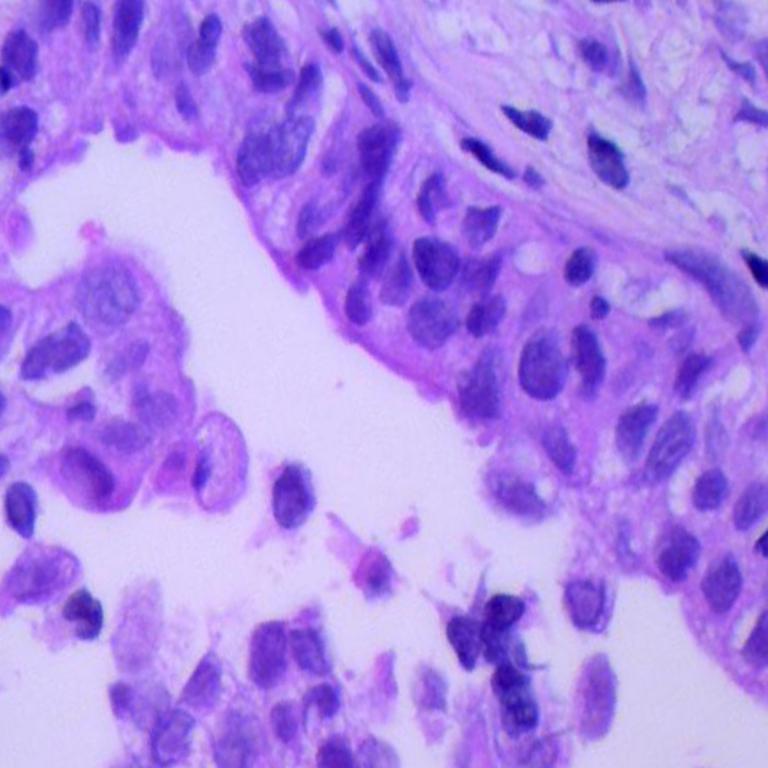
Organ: lung
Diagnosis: adenocarcinomas